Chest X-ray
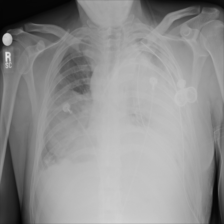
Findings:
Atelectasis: negative
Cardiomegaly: negative
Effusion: negative
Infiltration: negative
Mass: positive
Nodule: negative
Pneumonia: negative
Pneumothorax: negative
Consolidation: negative
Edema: negative
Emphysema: negative
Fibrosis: negative
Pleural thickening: negative
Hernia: negative